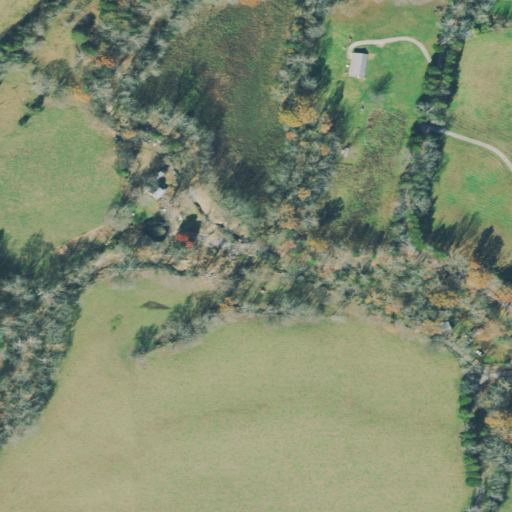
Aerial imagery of valley in Tennessee named Campbell Hollow containing pasture, deciduous forest, open development, and shrub